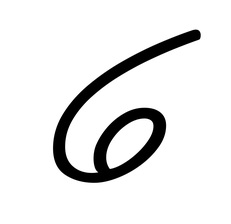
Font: MeowScript-Regular